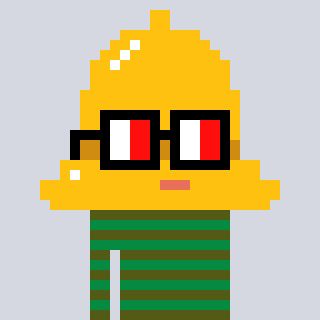
a pixel art character with square glasses with black frames and red eyes, a bell-shaped head and a green-colored body on a cool background